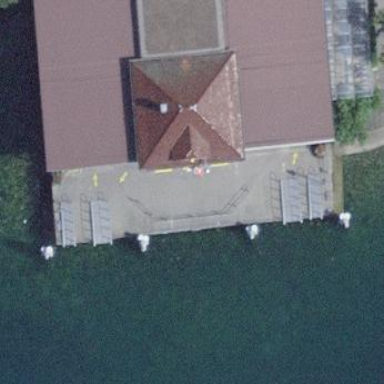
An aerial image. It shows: Concrete platform at ferry terminal. The terminal is pier structure where ferries operate.